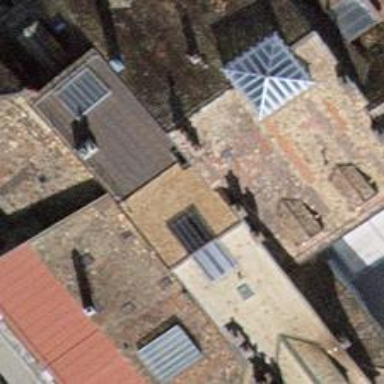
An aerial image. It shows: Building with gabled roof covered in roof tiles. The roof orientation is across the building.